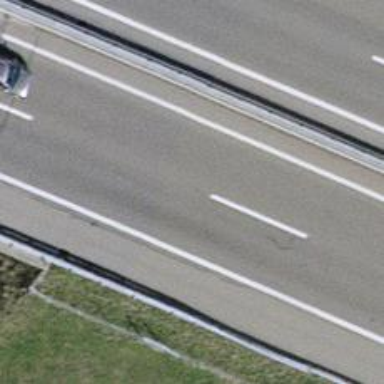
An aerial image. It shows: Asphalt bridge on motorway.